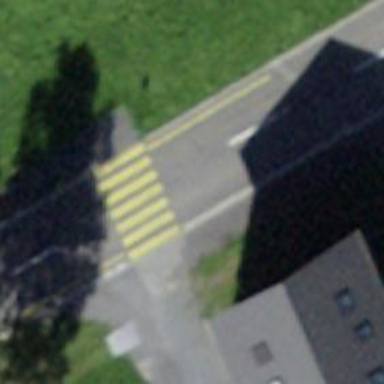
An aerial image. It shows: Uncontrolled zebra crossing on the road.